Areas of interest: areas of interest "Industrial"
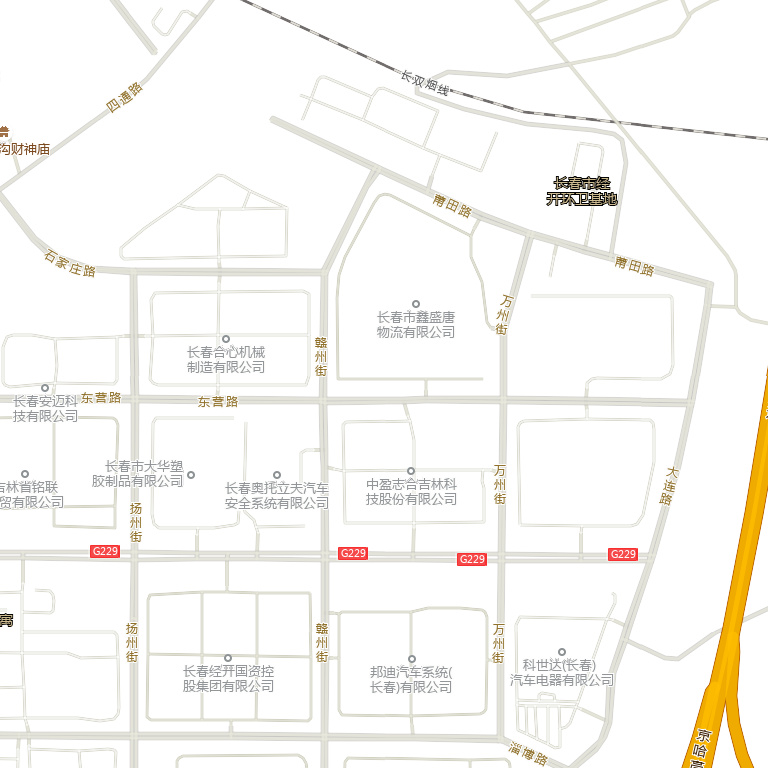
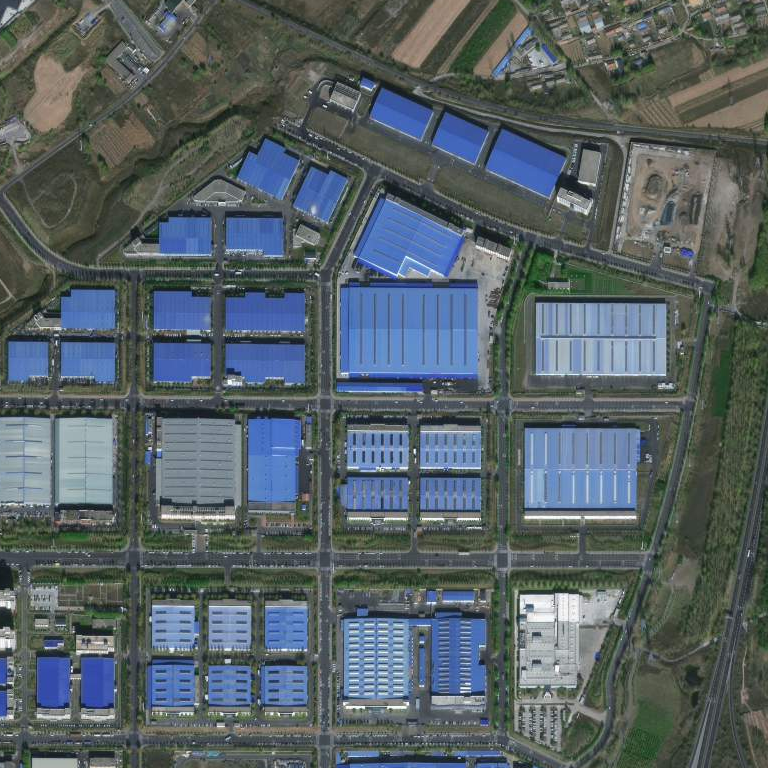